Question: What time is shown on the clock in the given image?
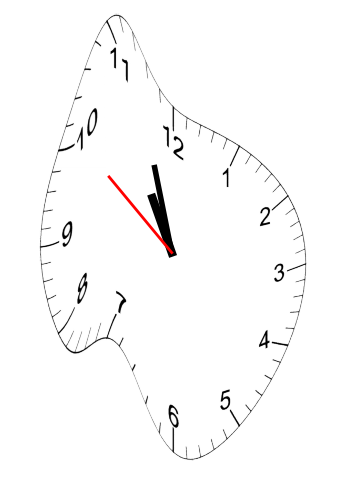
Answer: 10:56:51